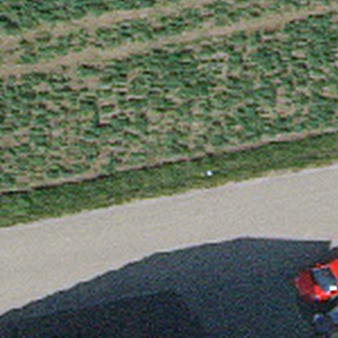
Label: other